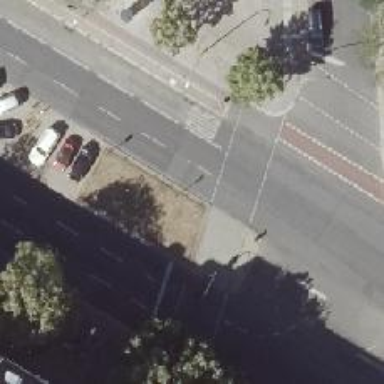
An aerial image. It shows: Crossing with traffic signals.